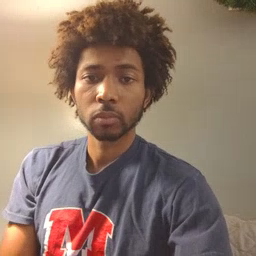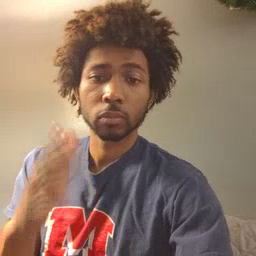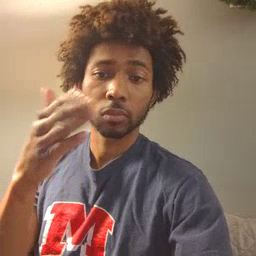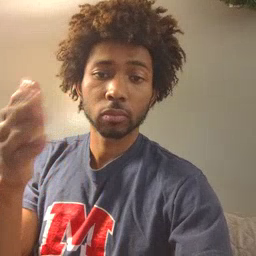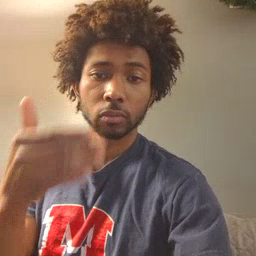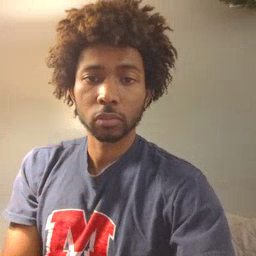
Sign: flag